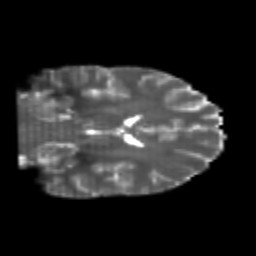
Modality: T2w
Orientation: coronal
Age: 22
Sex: female
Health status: healthy
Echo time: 0.074 s